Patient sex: M
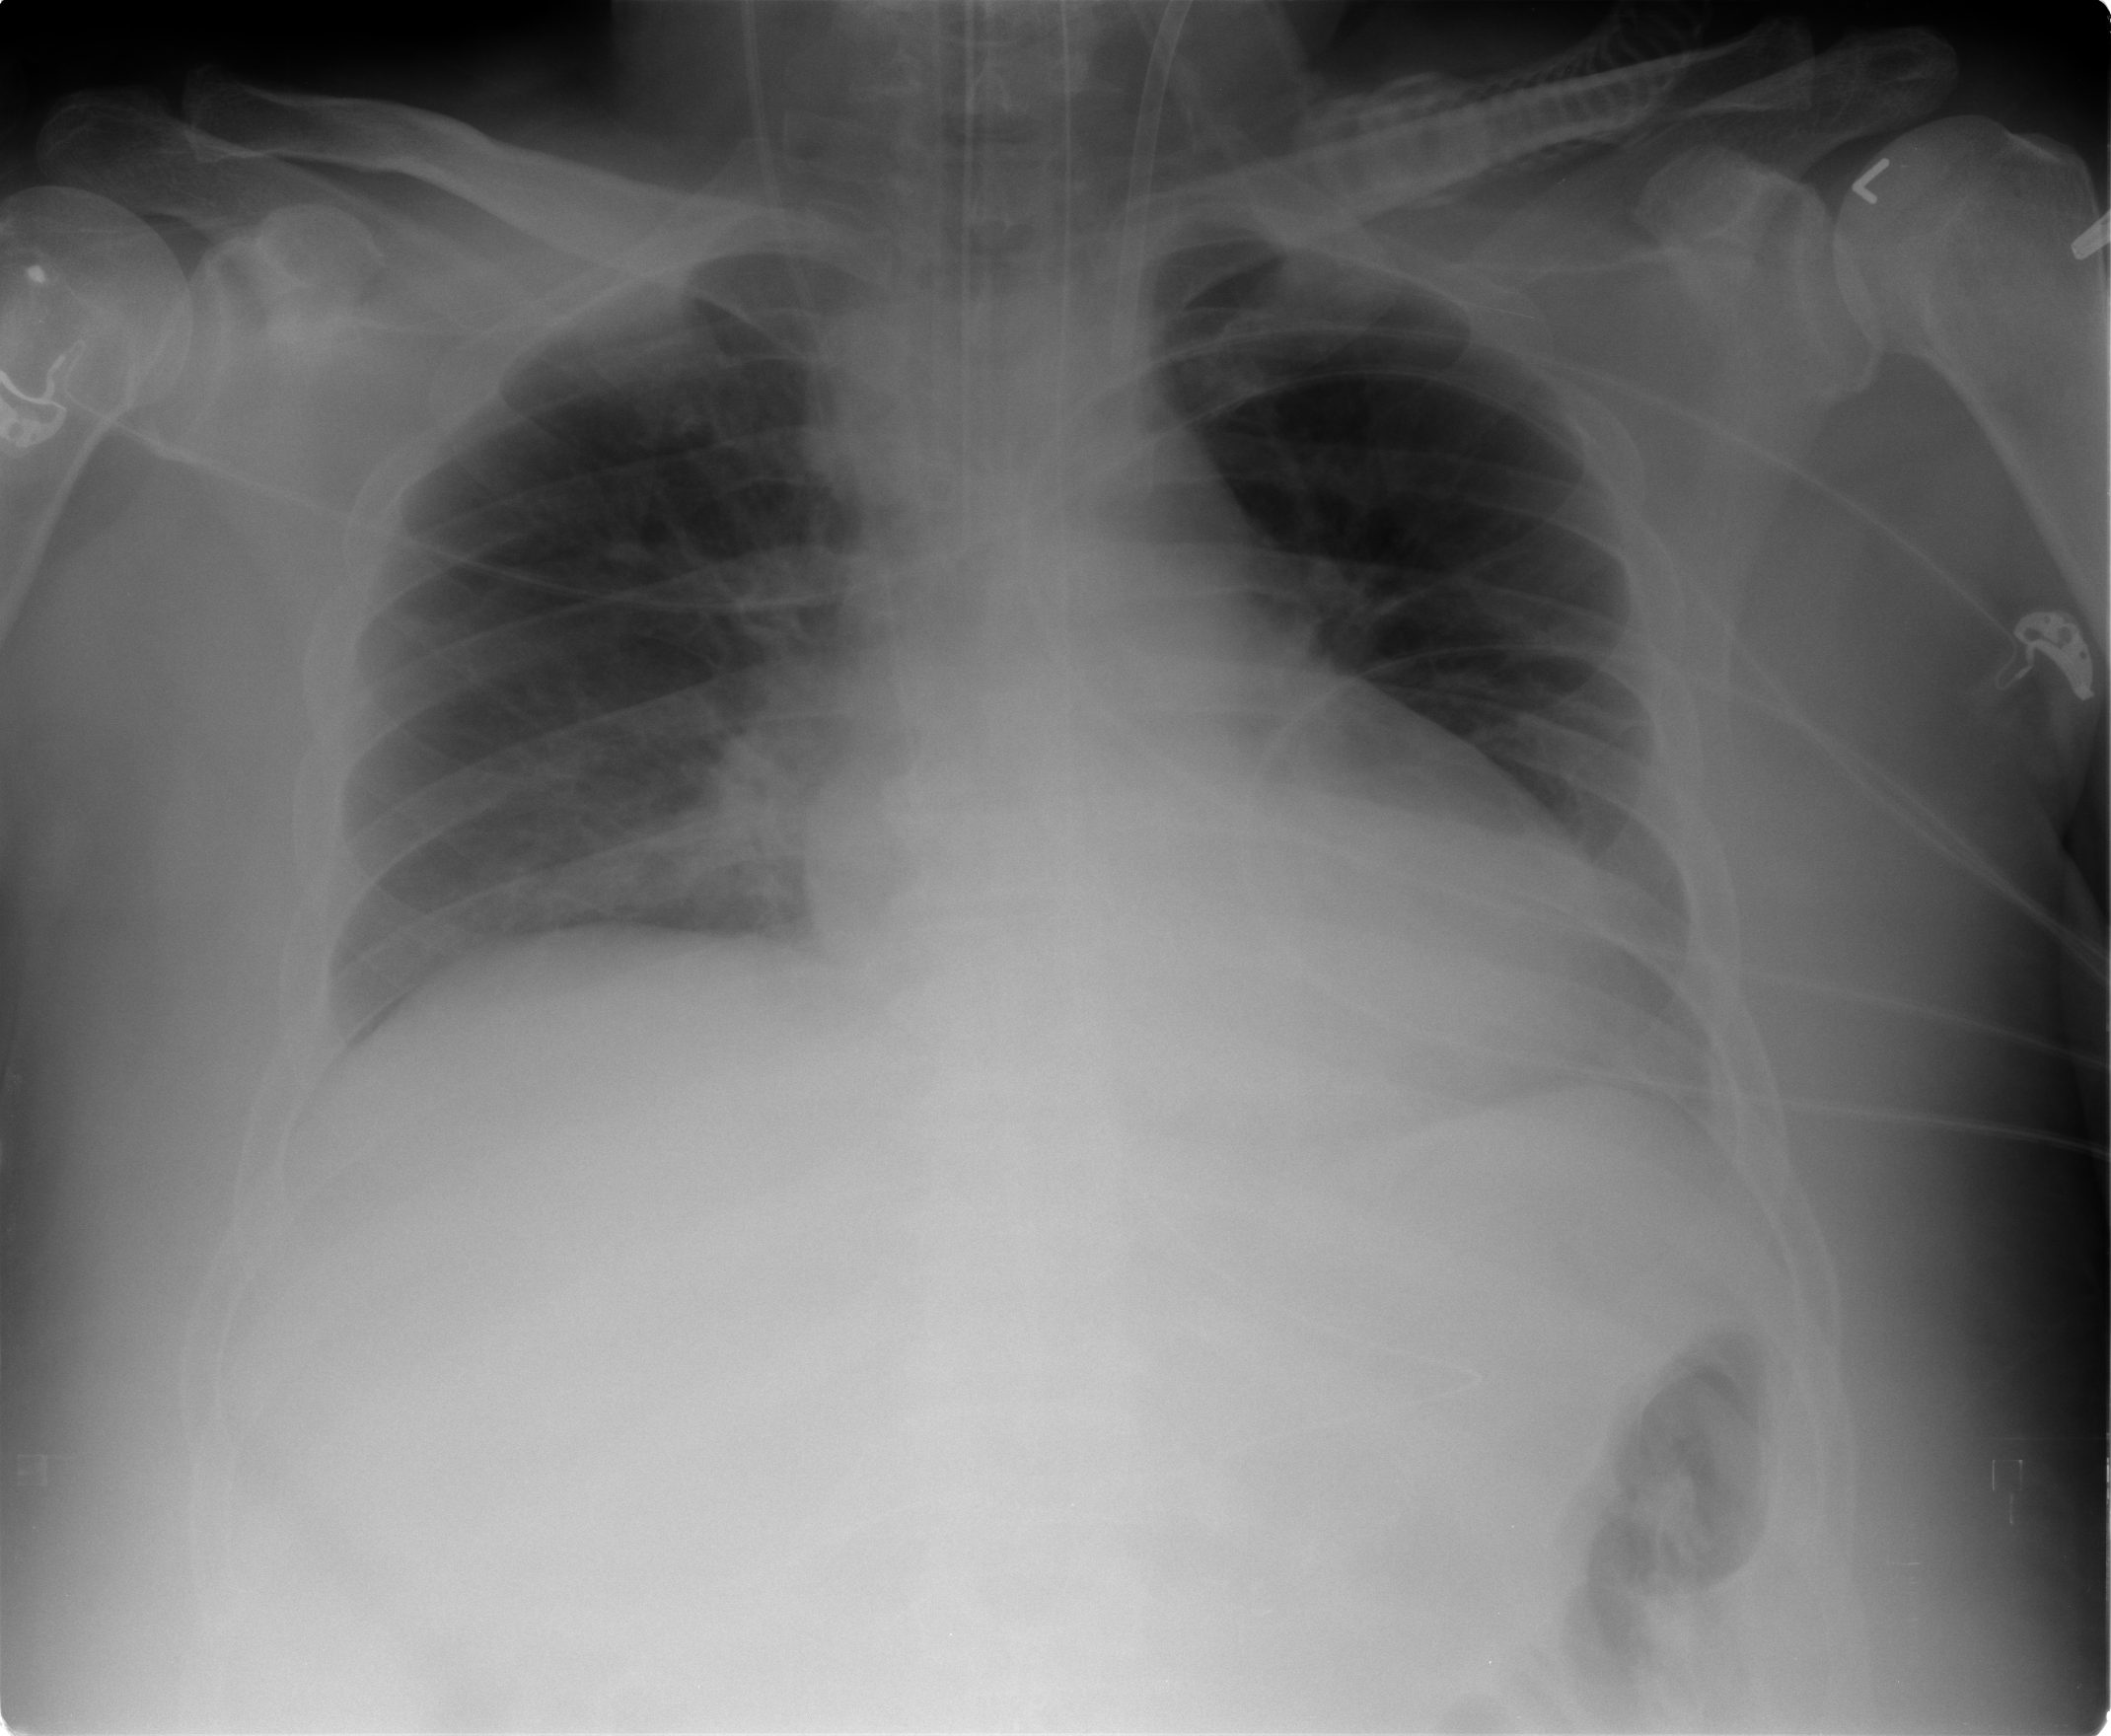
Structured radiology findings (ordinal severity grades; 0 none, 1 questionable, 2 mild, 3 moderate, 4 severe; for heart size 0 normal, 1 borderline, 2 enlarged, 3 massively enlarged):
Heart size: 1
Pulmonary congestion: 0
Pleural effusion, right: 0
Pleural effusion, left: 1
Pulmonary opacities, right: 0
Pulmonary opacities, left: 0
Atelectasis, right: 1
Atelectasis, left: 0